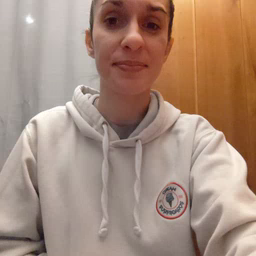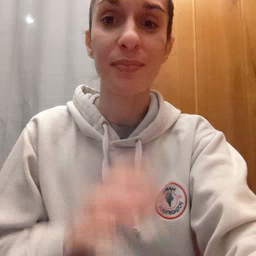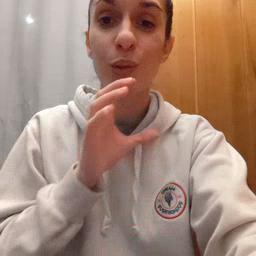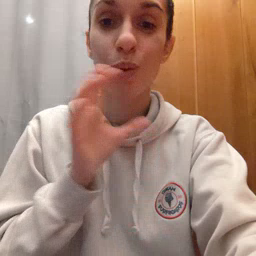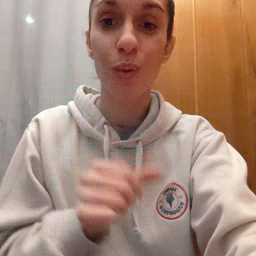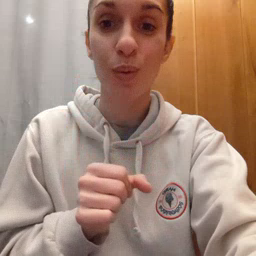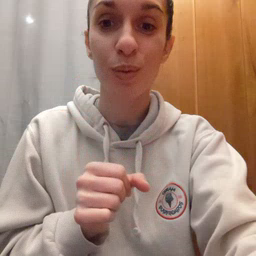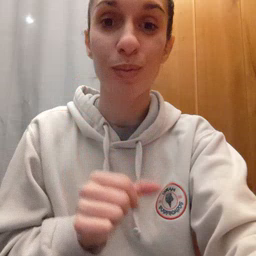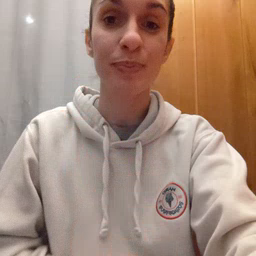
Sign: old